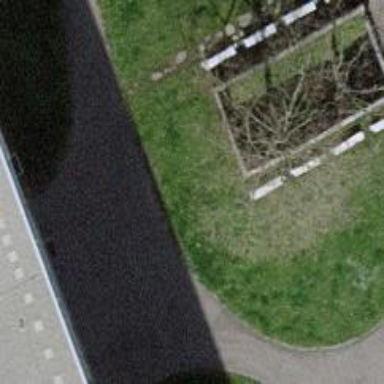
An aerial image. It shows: Bench.